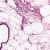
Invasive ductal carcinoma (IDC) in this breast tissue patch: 0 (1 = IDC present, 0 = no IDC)